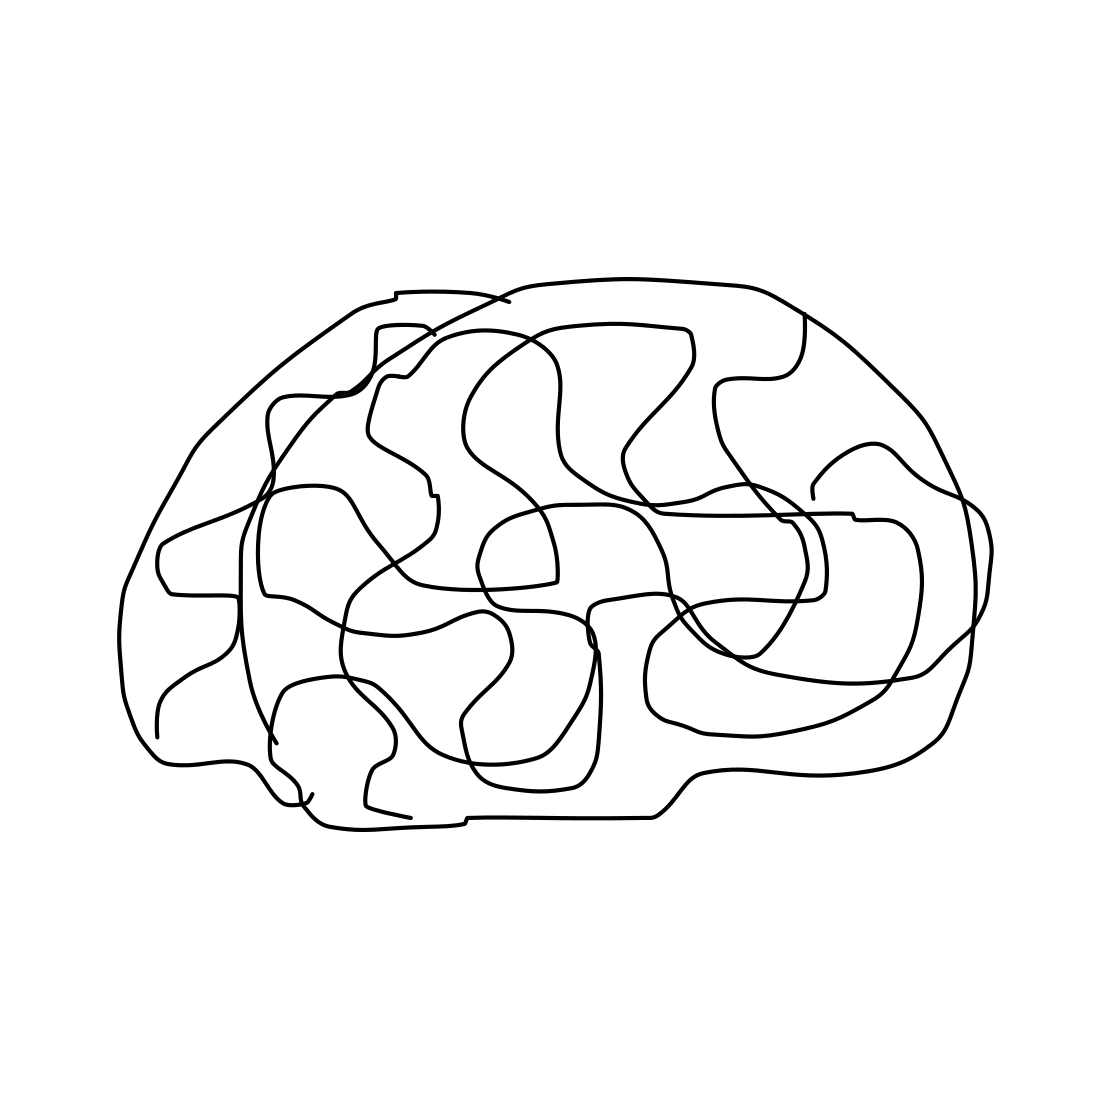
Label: brain